Field crop: maize
Growth stage: 2
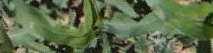
Species: maize